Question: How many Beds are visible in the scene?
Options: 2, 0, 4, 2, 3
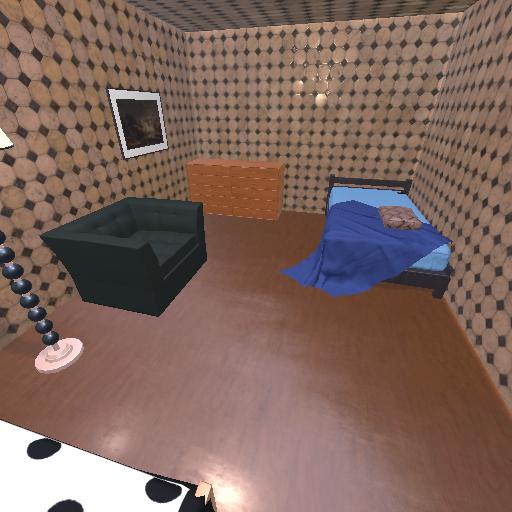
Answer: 2